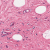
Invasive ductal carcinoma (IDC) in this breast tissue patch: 0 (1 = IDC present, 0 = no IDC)